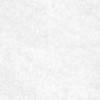
Label: no_change